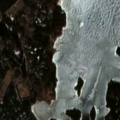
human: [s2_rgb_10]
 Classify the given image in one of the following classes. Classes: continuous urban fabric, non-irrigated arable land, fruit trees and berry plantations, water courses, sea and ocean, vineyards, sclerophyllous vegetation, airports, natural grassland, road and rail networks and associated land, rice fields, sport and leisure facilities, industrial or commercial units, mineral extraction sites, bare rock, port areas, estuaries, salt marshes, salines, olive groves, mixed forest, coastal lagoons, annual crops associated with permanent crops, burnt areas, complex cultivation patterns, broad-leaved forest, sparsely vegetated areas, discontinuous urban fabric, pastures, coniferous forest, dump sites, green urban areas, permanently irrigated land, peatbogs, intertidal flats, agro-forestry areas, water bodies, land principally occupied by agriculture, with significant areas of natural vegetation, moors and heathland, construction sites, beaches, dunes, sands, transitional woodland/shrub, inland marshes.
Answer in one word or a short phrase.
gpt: coniferous forest, mixed forest, sea and ocean